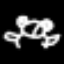
Label: pants